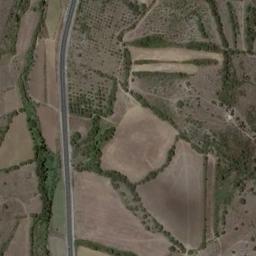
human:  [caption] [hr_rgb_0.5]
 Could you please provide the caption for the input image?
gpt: There is a road in the middle of a large brown and green mixed terraces .

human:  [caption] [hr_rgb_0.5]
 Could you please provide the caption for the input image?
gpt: There are many green plants on the terrace .

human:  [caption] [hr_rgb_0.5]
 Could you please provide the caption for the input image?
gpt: Most terraces are planted with crops .

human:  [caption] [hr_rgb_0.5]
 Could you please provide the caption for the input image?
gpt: The bare terrace is next to some trees .

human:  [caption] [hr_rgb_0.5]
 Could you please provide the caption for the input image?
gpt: There are many brown terraces of different sizes .